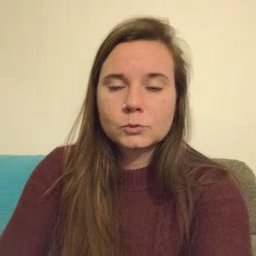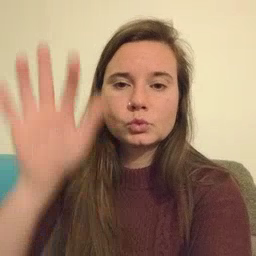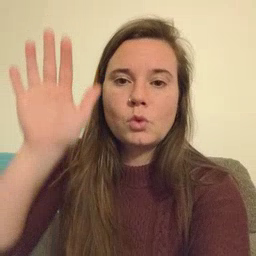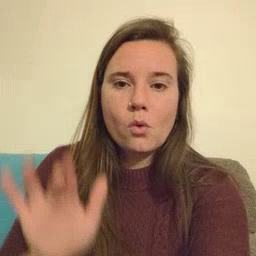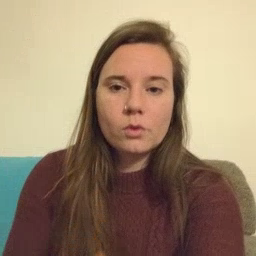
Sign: snow